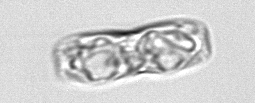
Label: pennate_morphotype1